Interaction volume radius: 5 \u00c5
Interaction volume height: 35 \u00c5
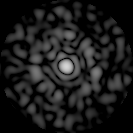
Disorder parameter: 0.857